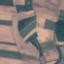
Label: PermanentCrop